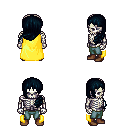
a pixel art fantasy rpg character, male body template, skeleton, yellow cape, teal pants, raven left-swept hairstyle, brown shoes, four views (front, back, left, right), 2x2 character sprite sheet, small pixel art, hard edges, no anti-aliasing